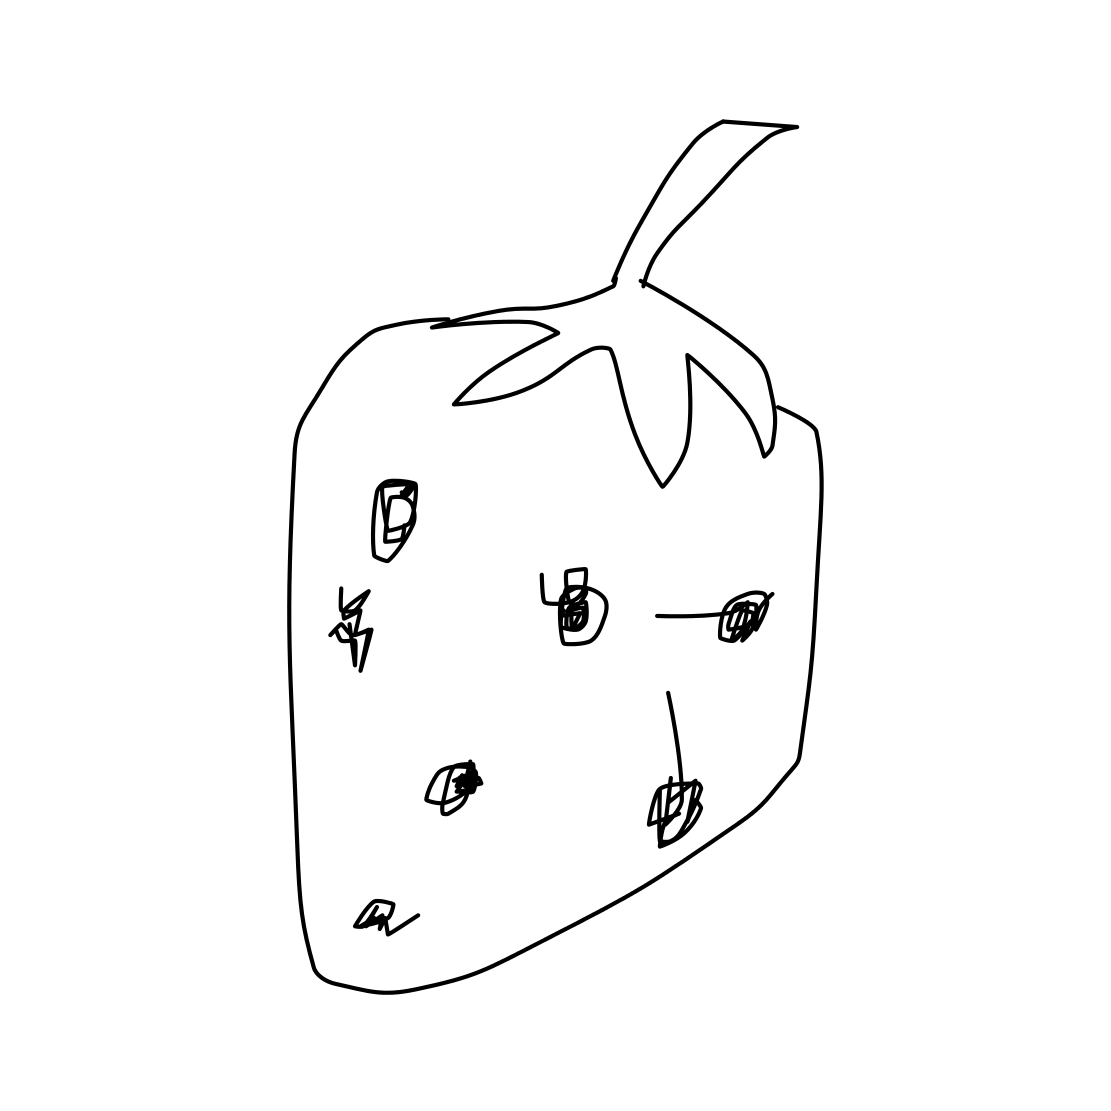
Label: strawberry